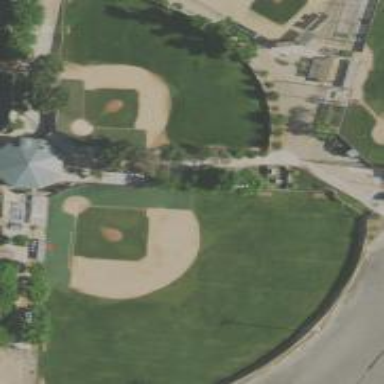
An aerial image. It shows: Baseball pitch for leisure land.